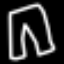
Label: pants